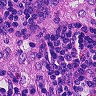
Metastatic tissue present: no